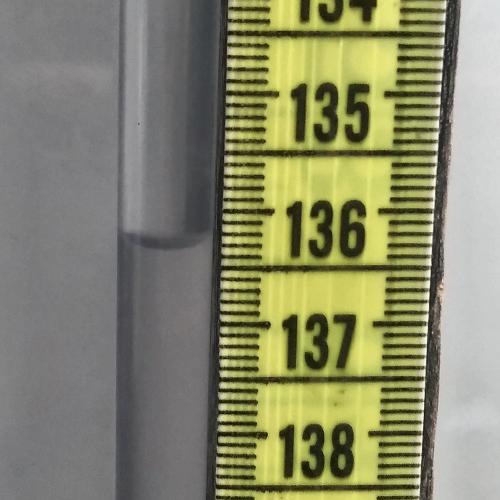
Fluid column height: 136.3 cm